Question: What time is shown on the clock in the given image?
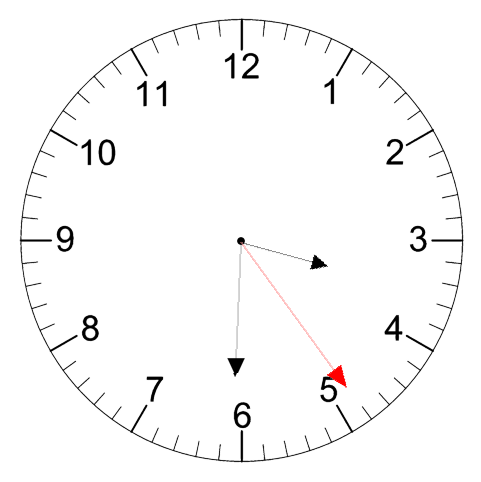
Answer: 03:30:24